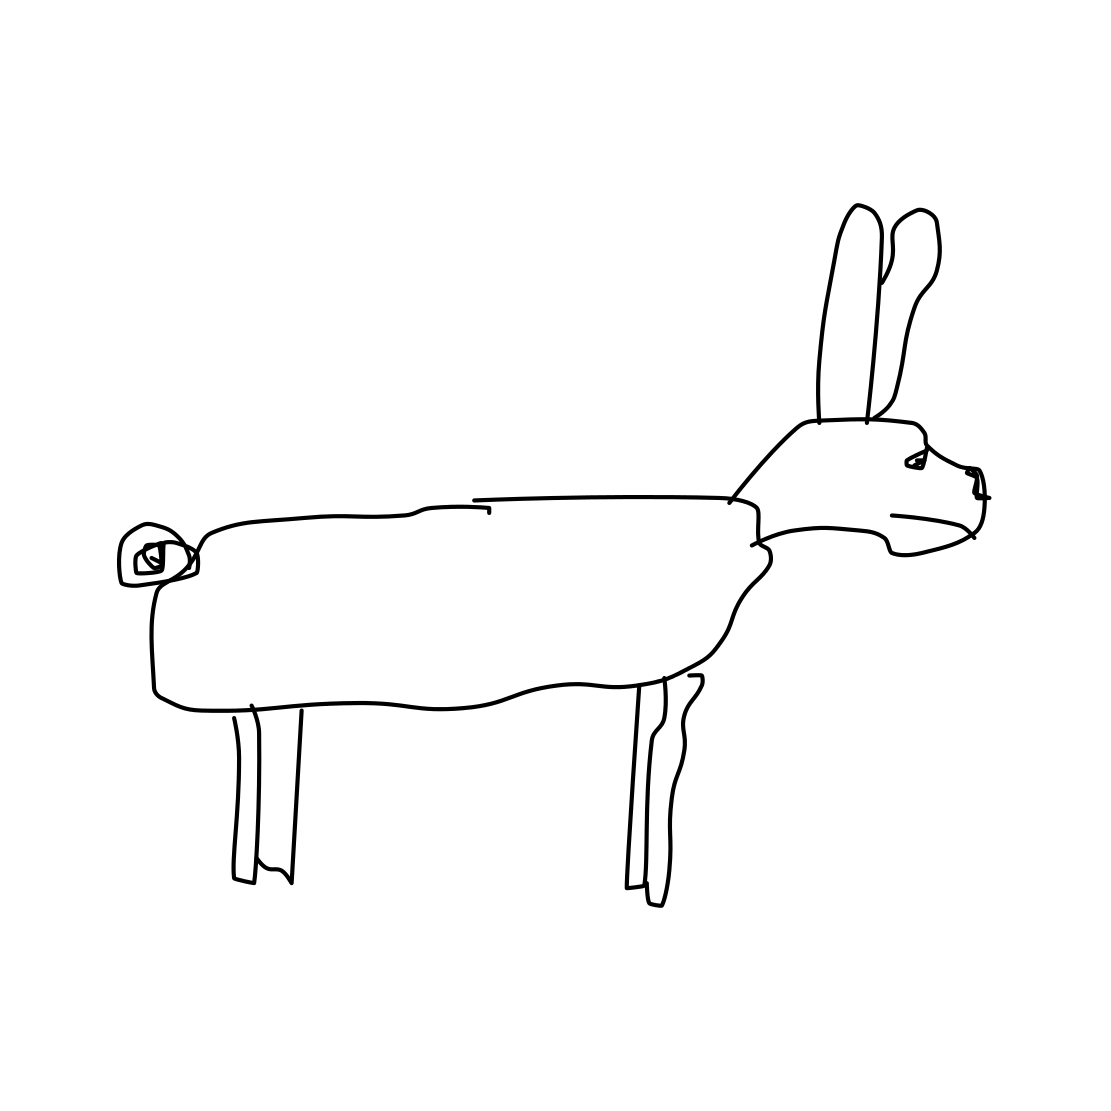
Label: rabbit